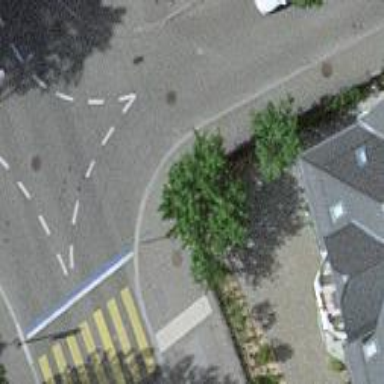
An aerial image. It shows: Kerb barrier.